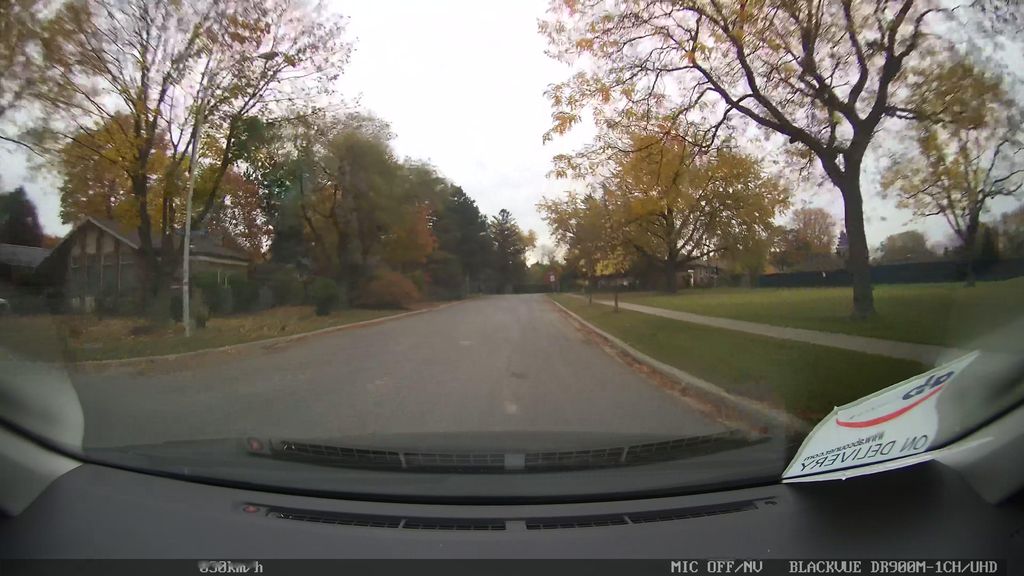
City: toronto